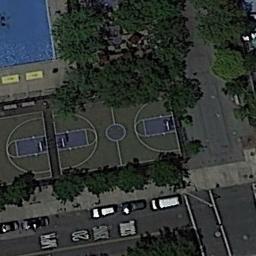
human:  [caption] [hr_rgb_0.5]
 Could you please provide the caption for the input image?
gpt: There are two basketball courts between many trees and the road .